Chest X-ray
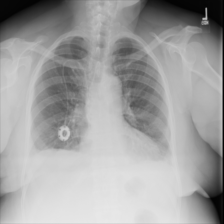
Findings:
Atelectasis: negative
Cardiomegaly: negative
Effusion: positive
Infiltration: negative
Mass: negative
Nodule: negative
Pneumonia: negative
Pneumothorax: negative
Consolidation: negative
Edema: negative
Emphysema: negative
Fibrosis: negative
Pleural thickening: negative
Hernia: negative